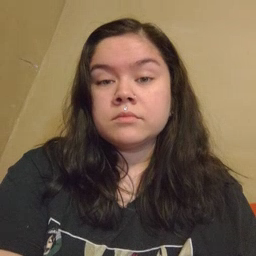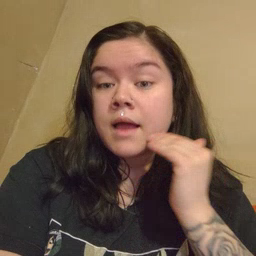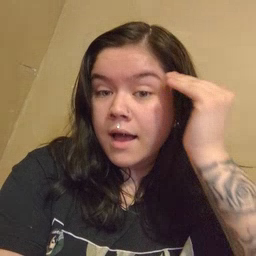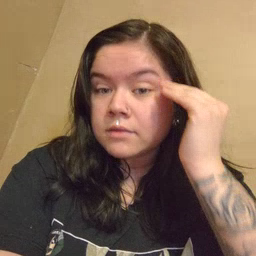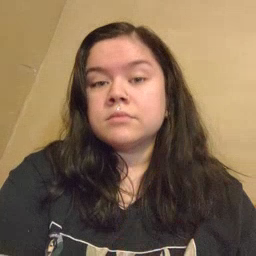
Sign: head